Aerial crown-view tile of a tropical tree (Barro Colorado Island, Panama), acquired 20250124:
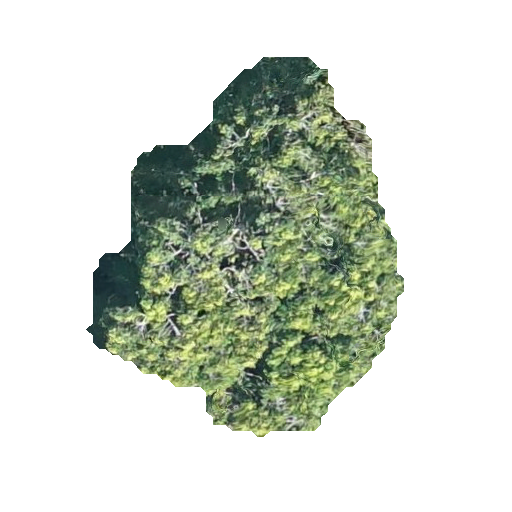
Species: Guatteria lucens
GBIF accepted scientific name: Guatteria lucens
Crown area: 117.665 m²